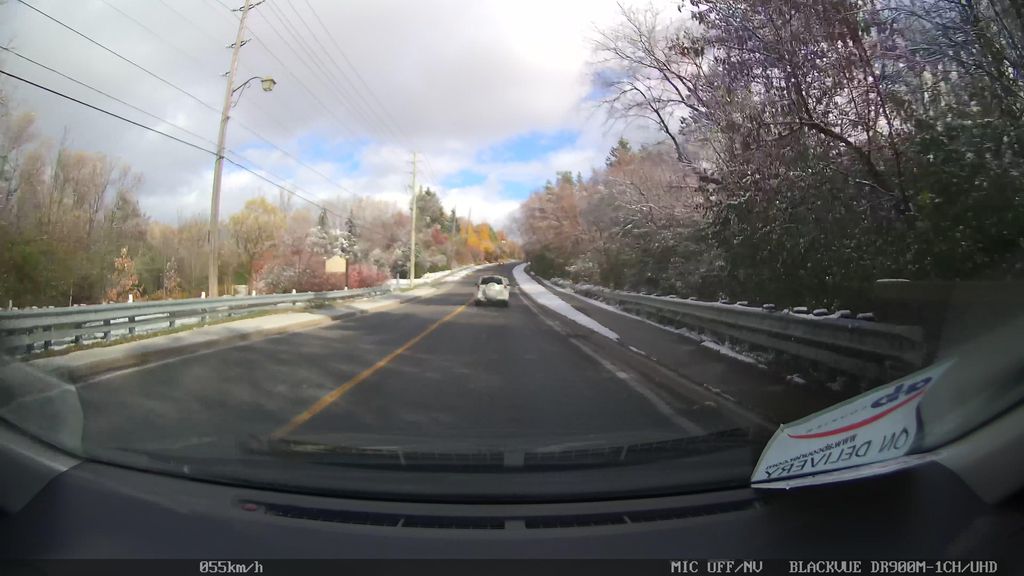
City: toronto